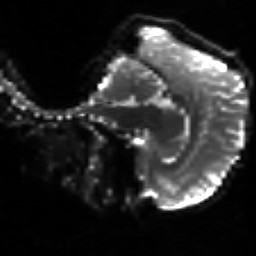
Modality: sbref
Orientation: sagittal
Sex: female
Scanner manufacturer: siemens
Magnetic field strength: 3 T
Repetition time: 5 s
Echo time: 0.071 s